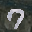
Label: 7